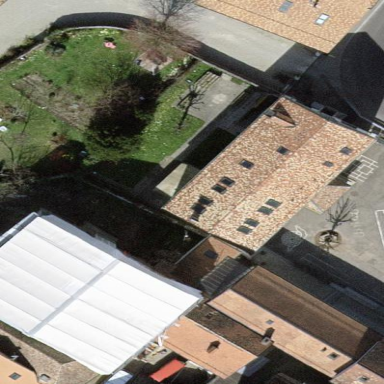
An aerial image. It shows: School building.